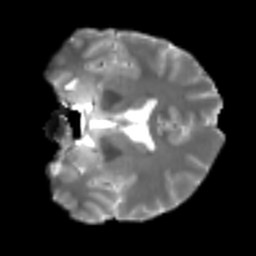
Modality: T2w
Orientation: coronal
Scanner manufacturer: siemens
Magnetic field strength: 3 T
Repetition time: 4 s
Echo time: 0.0594 s